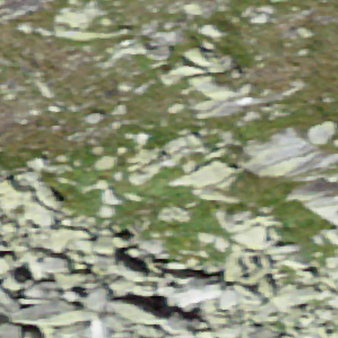
Label: bouldering_area